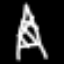
Label: The Eiffel Tower